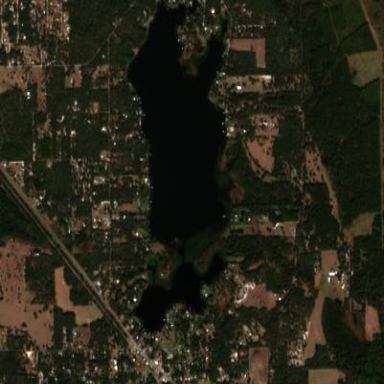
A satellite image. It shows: Serene lake.